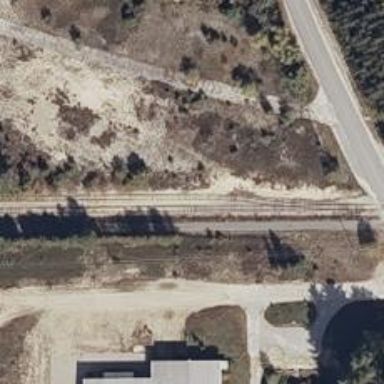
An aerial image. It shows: Abandoned railway.